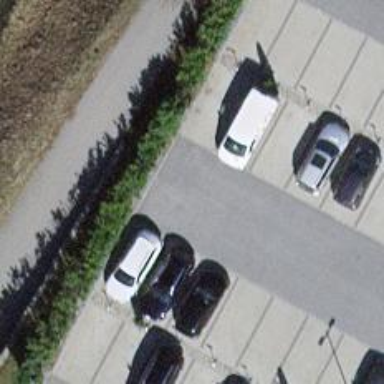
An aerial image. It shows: Asphalt parking aisle off service road.